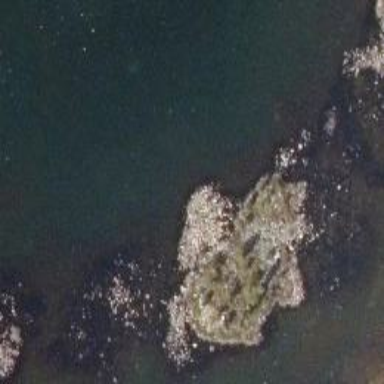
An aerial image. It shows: Islet.